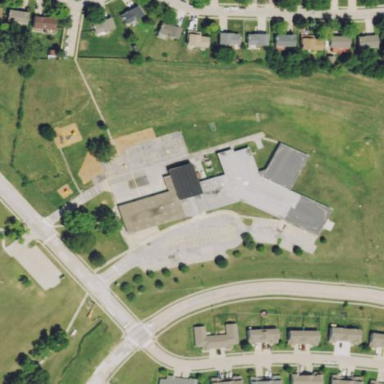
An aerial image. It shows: School.